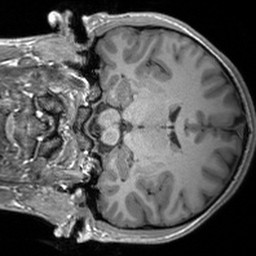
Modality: T1w
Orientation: coronal
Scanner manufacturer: siemens
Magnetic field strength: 3 T
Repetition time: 1.54 s
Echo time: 0.00234 s